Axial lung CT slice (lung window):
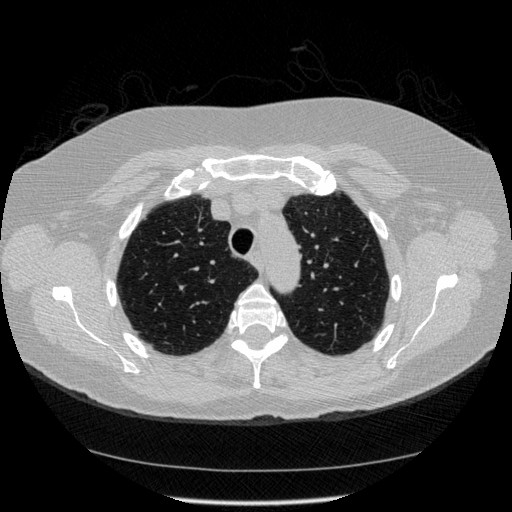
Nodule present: no